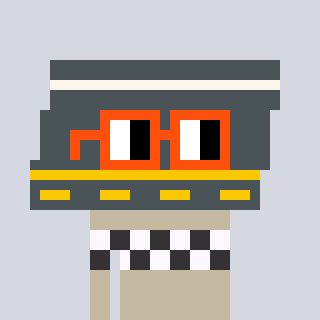
a pixel art character with square orange glasses, a road-shaped head and a bege-colored body on a cool background